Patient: sex F, age 46
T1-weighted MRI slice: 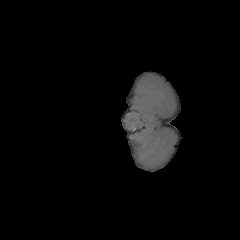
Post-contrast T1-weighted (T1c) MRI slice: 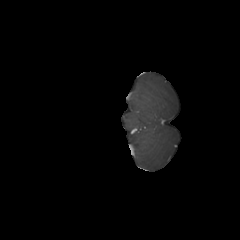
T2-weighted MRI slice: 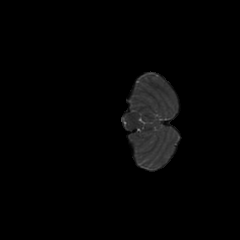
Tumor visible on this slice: no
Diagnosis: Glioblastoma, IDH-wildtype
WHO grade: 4